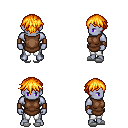
a pixel art fantasy rpg character, male body template, dark elf, purple skin, brown tunic, white pants, light blonde short bangs hairstyle, leather bracers, white slippers, four views (front, back, left, right), 2x2 character sprite sheet, small pixel art, hard edges, no anti-aliasing